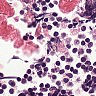
Metastatic tissue present: no